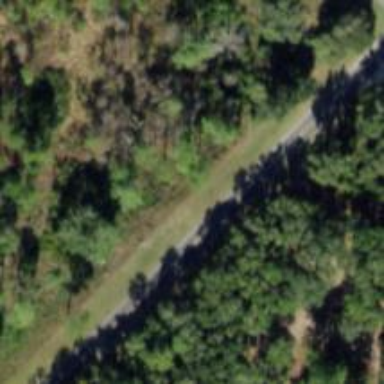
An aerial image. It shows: Mixed leaf woodland.